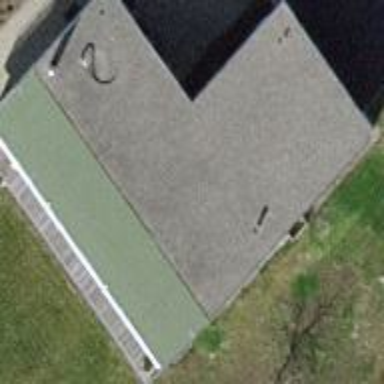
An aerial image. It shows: Simple house.